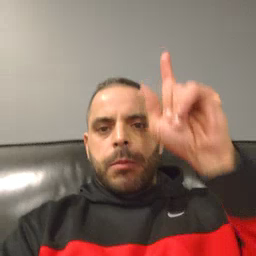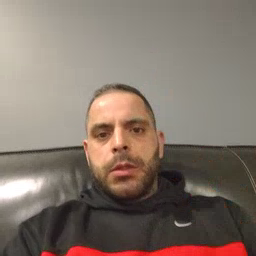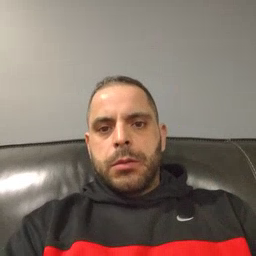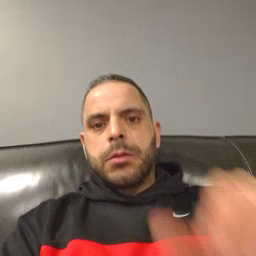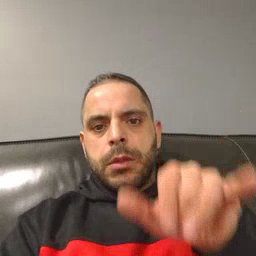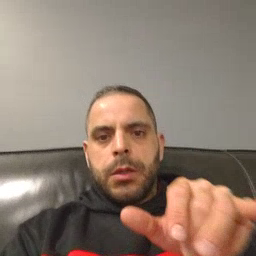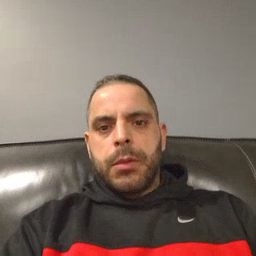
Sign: same